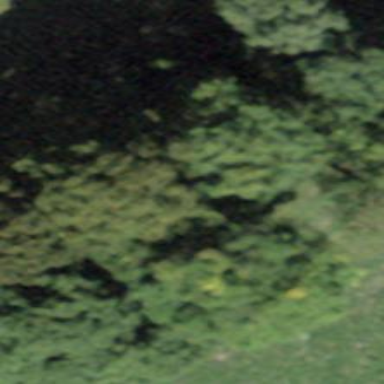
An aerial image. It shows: Forest area.